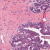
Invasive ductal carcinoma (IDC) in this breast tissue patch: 0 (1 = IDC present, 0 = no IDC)